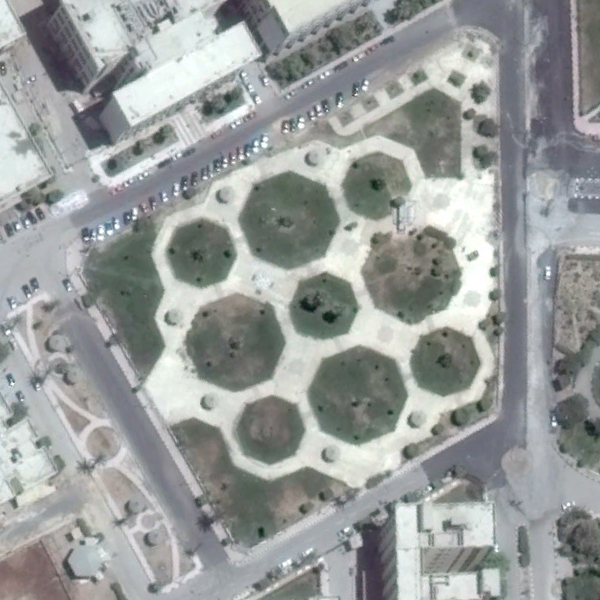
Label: Square